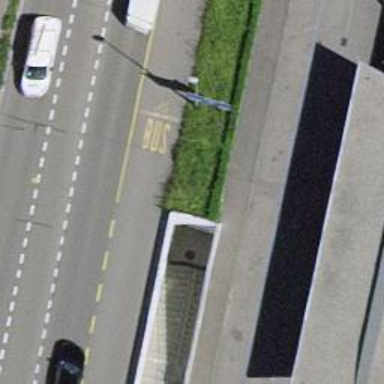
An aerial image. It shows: Concrete footway passing through tunnel.